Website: macys
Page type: delivery-shipping
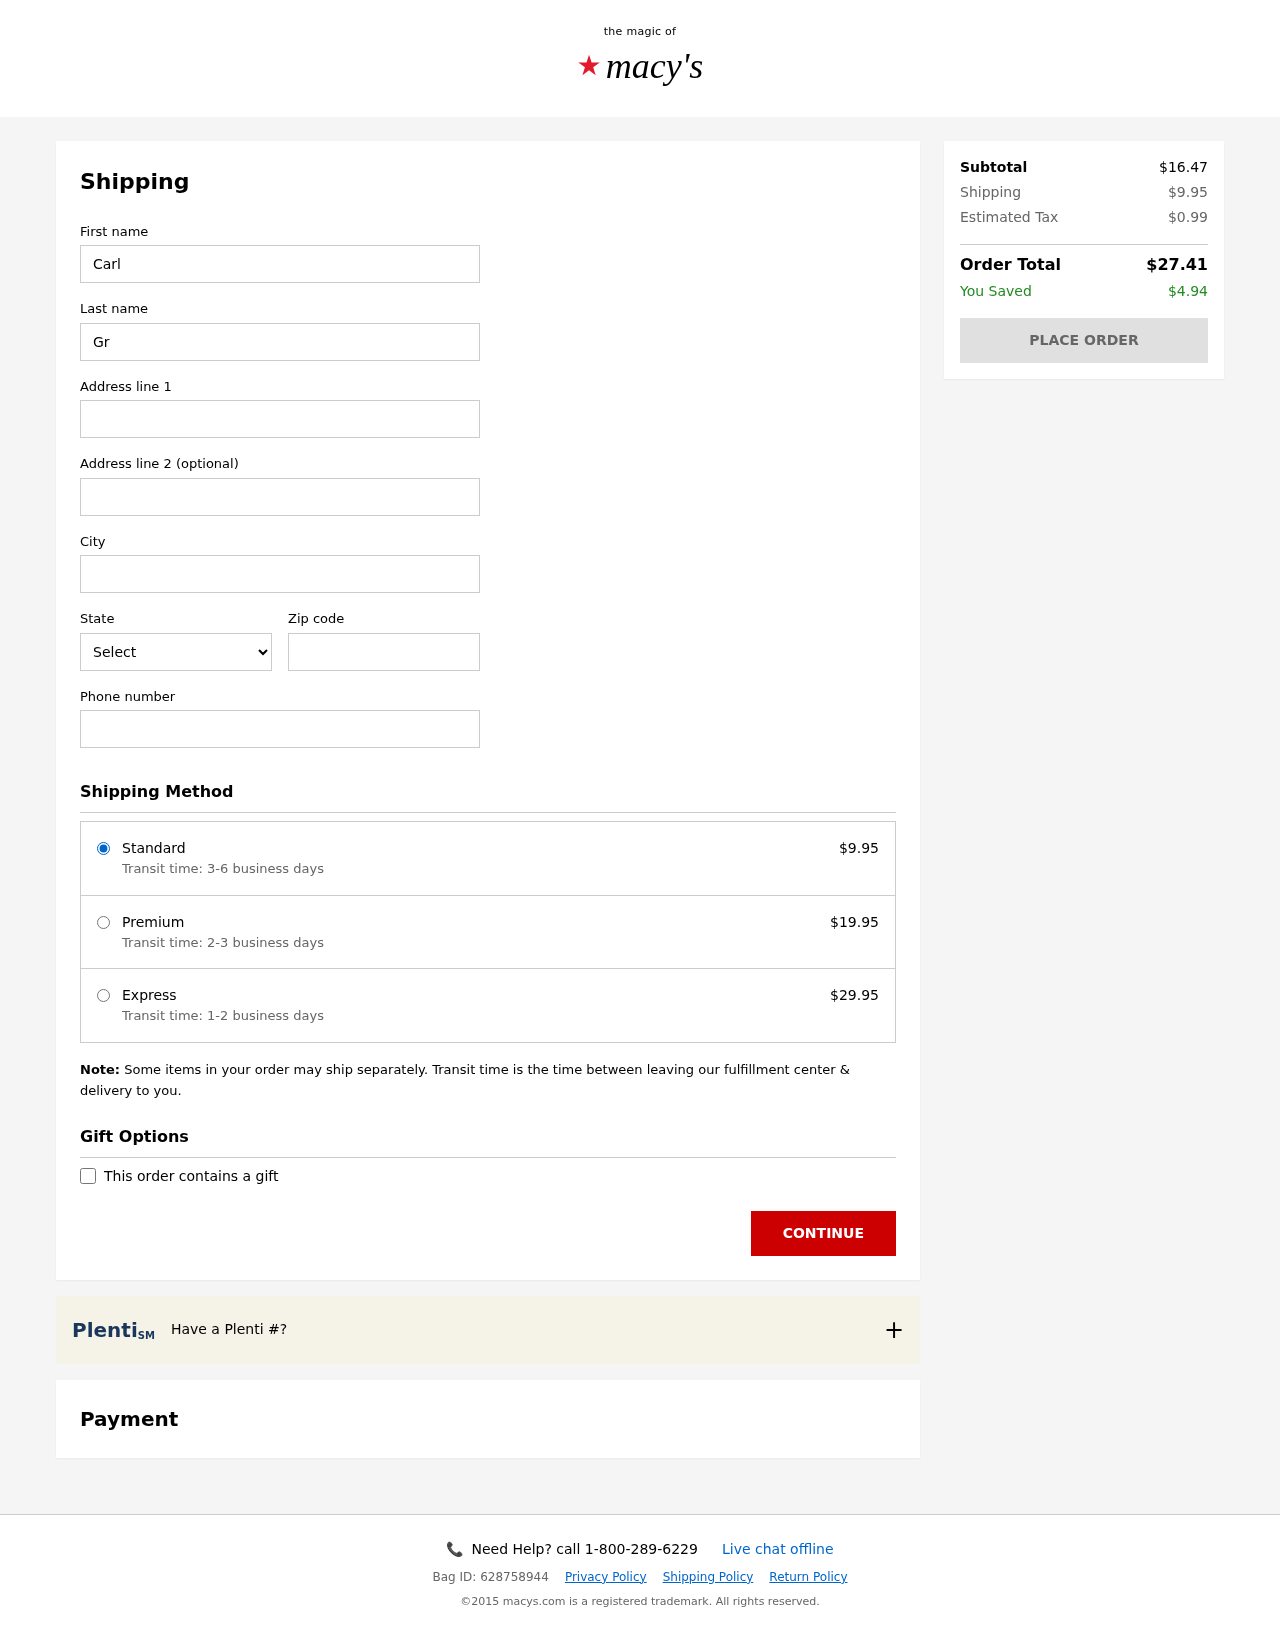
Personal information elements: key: PII_CITY
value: North Jerometon
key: PII_FIRSTNAME
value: Carl
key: PII_LASTNAME
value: Graves
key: PII_PHONE
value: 3045082284
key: PII_POSTCODE
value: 34375
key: PII_STATE_ABBR
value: SD
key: PII_STREET
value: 804 Martinez Parks Apt. 252
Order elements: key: ORDER_SHIPPING_COST
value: $9.95
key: ORDER_SHIPPING_PREMIUM
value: $19.95
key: ORDER_SHIPPING_EXPRESS
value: $29.95
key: ORDER_SUBTOTAL
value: $16.47
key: ORDER_TAX
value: $0.99
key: ORDER_TOTAL
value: $27.41
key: ORDER_SAVINGS
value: $4.94